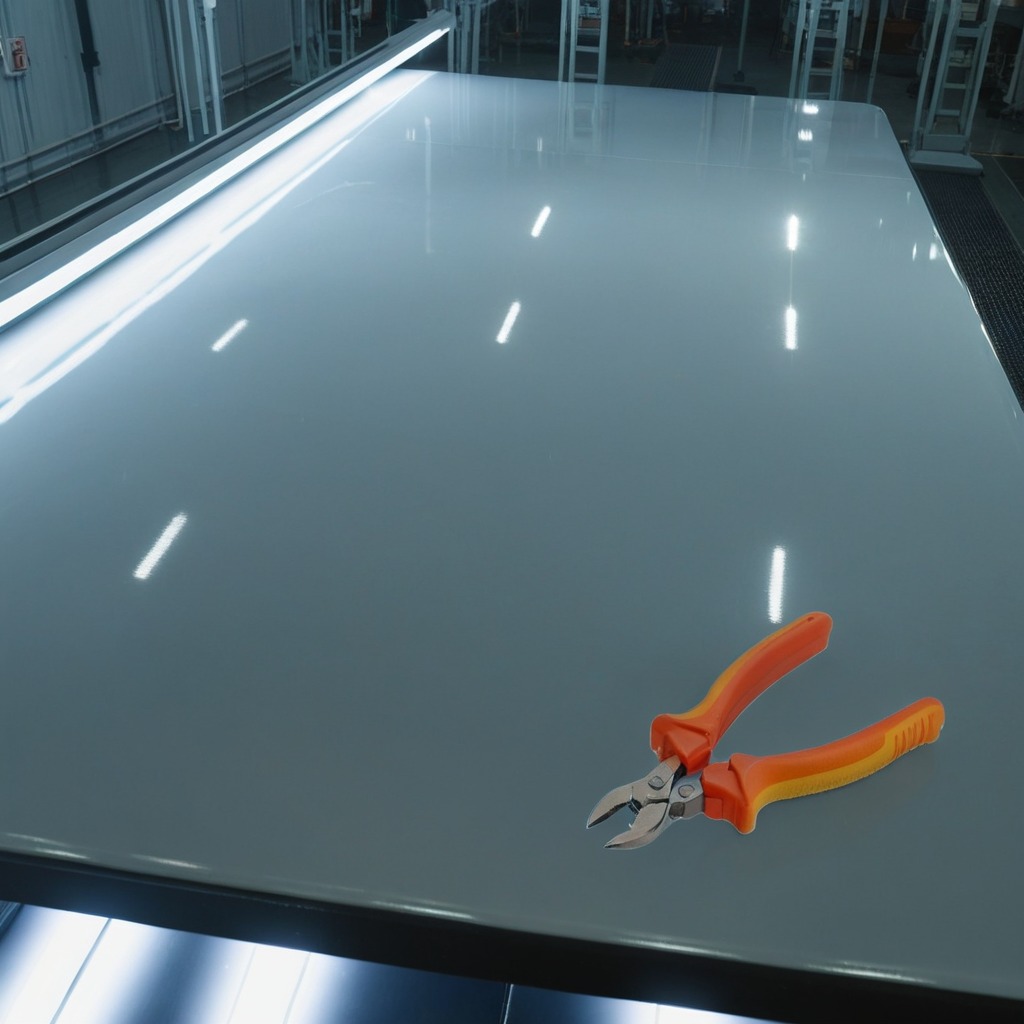
A plier is lying on the high-gloss table in a ship maintenance bay.